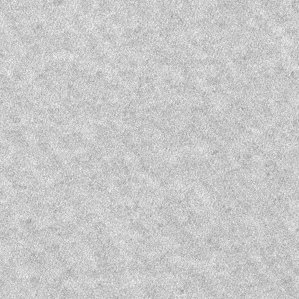
Label: frost